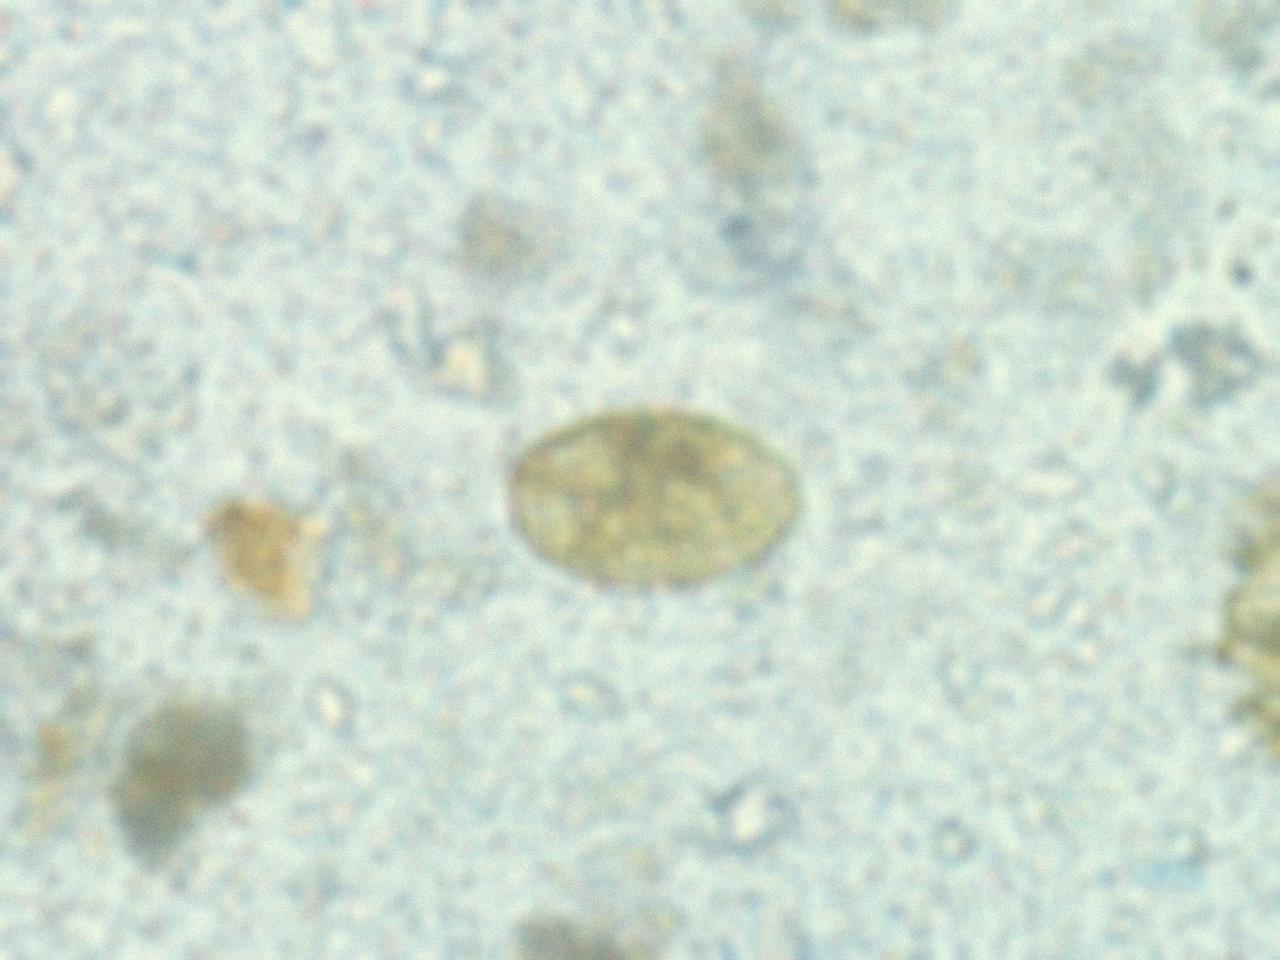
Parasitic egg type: Paragonimus spp